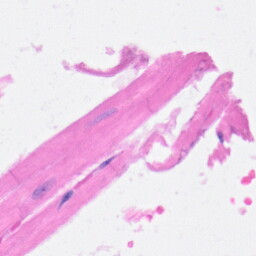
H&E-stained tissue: Heart